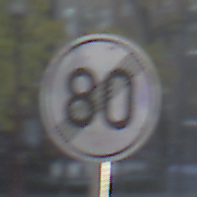
Verkehrszeichen: EndeGeschwindigkeit80
Umgebung: Outdoor, Urban
Tageszeit: SunriseSunset
Wetter: PartlyCloudy
Licht: Natural
Jahreszeit: Autumn
Kontrast: HighContrast